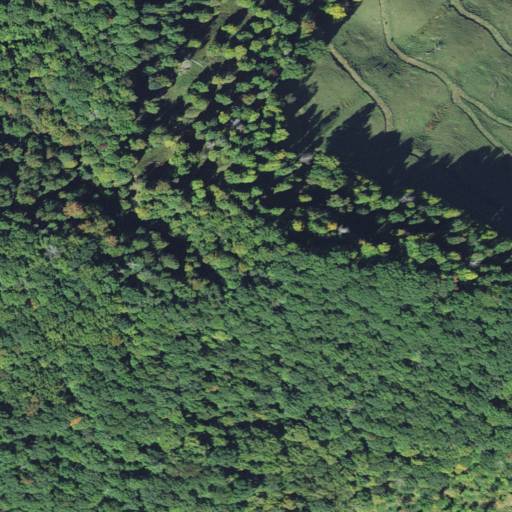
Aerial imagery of mountain in North Carolina named Mill Knob containing deciduous forest and pasture